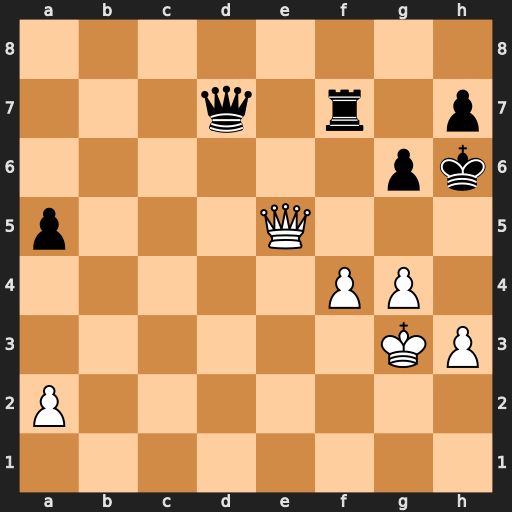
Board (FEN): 8/3q1r1p/6pk/p3Q3/5PP1/6KP/P7/8
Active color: w
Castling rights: -
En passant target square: -
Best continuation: g5+ Kh5 Qe2+ Qg4+ hxg4#